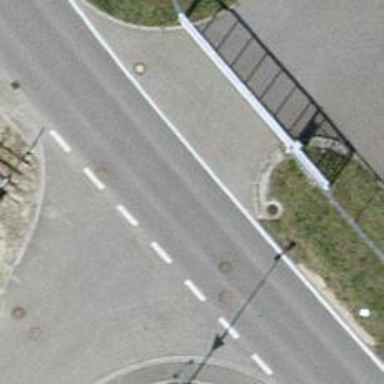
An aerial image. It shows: Tertiary road with asphalt surface.